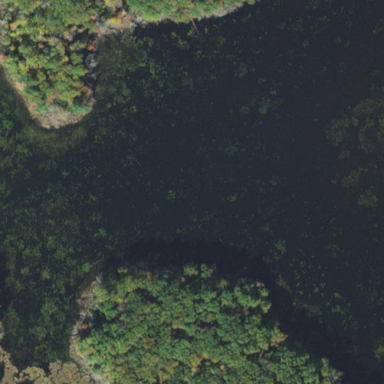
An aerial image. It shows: Marshy wetland area.